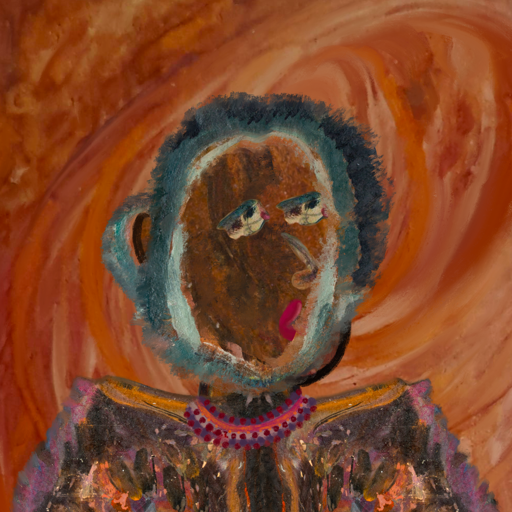
Background: Pious_Lady, Head And Neck Side: Mosgoul, Face Side: Pipe, Bust: Gypsy_Queen, Hair Side: Boggyland, Head Accessory: Blank, Second Necklace: Blank, Necklace: Roy_Bahadur, Baby: Blank